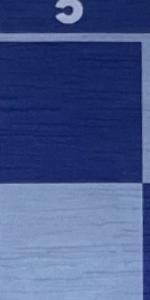
Label: Empty